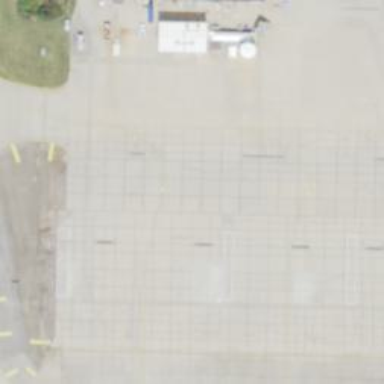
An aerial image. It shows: Image of taxiway at airport.